Aerial crown-view tile of a tropical tree (Barro Colorado Island, Panama), acquired 20250915:
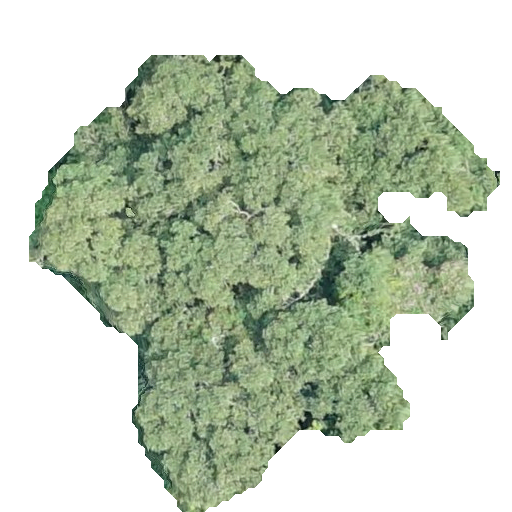
Species: Calophyllum longifolium
GBIF accepted scientific name: Calophyllum longifolium
Crown area: 187.638 m²